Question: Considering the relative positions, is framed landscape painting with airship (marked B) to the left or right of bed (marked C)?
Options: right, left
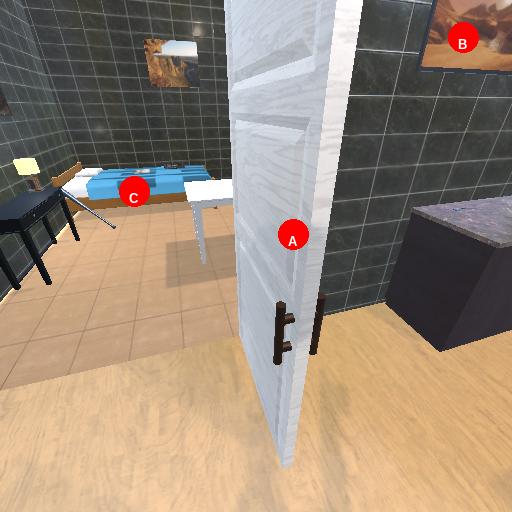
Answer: right